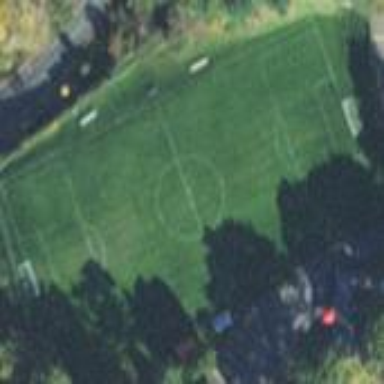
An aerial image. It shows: Soccer pitch for leisureland activities.